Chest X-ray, AP view. Patient: 47 years old, sex M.
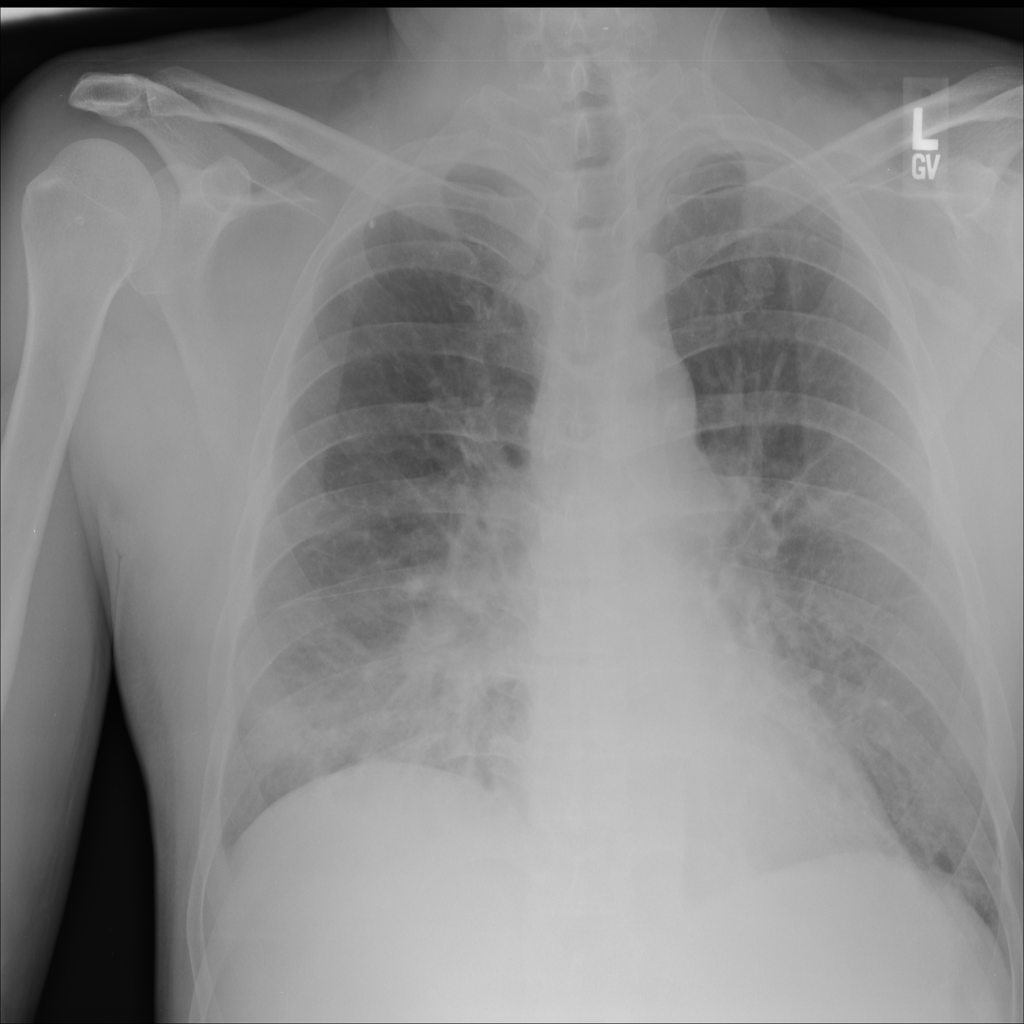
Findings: Infiltration